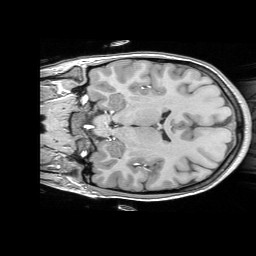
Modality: T1w
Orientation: coronal